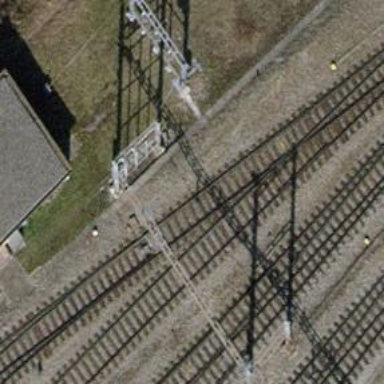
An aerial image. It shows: Railway switch.